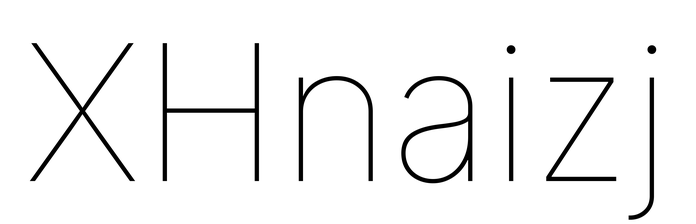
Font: Inter_Thin